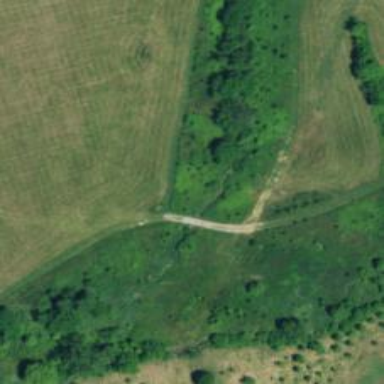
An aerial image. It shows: Culvert tunnel.